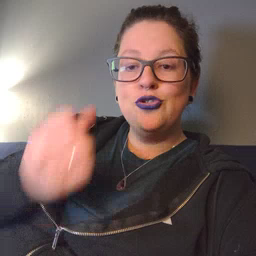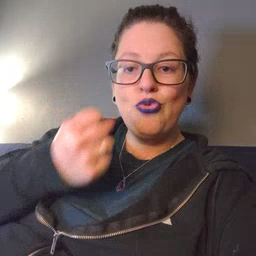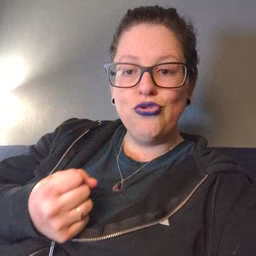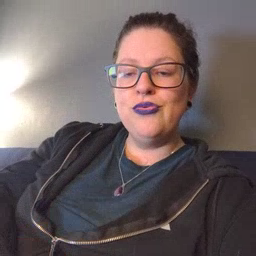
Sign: drawer